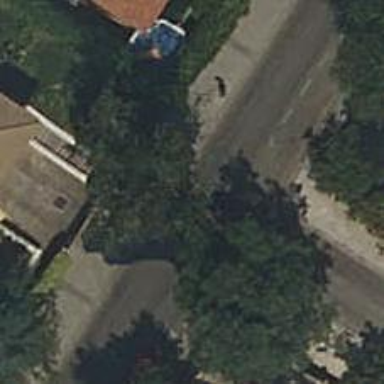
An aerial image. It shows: Residential road with asphalt surface. There are sidewalks on both sides of the road.